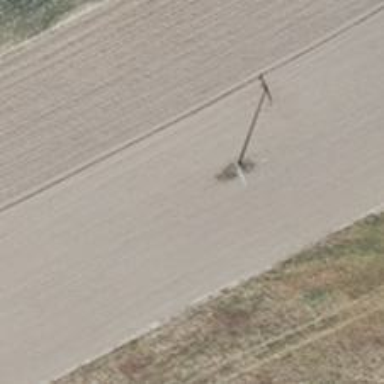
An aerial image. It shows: Power pole.